Question: I've been reorganizing my workspace by moving some project root folders, and now I can't work with the "Android View" in the toolbar window. As you can see on the screenshot the app "folder" is empty on "android view" but all the code is there (in different view) and the app is working.
I've been using Android Studio for no more than 2 weeks and can't fix this.
I've searched on the mac console with grep command the old folder to see if in any config file was still present but with no luck.
Any one have an idea about what's happening?
Thanks :)

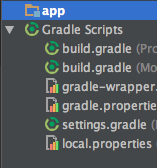
Answer: I'm on Windows, but a variant of these paths should work on Mac.
Close your project (you can keep Android Studio open at the launcher) and then try deleting (or moving or renaming) the following three files:
- - -
Re-open the project and run a build.
I ran into this exact problem myself (Android 1.0.2 on Windows) and this resolved the issue for me.
I tried building the project, rebuilding, and running a clean, all to no avail.
After searching around a bit for a piece of my old file structure I found these references sitting around.
The last two are automatically recreated, while the intermediates bin hasn't been regenerated yet. So probably just one or both of the last two are the problem.